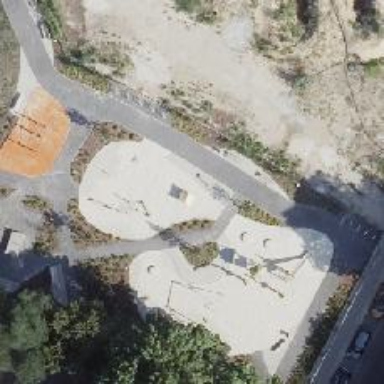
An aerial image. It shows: Playground with playhouse.